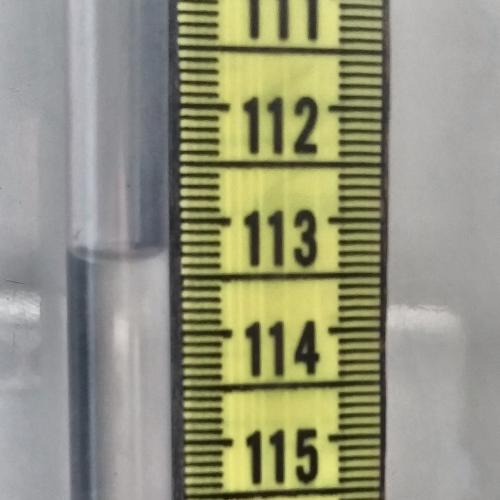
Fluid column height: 113.3 cm